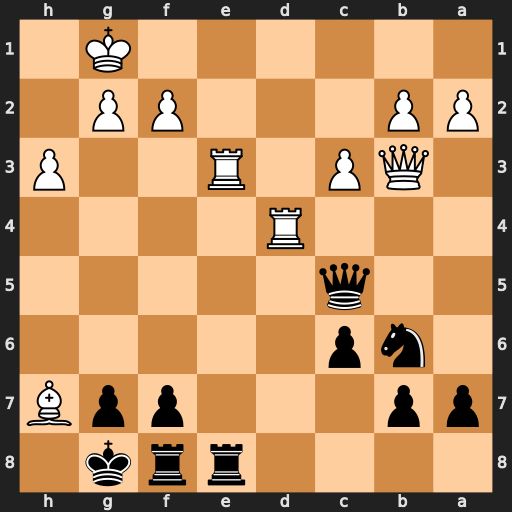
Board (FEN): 4rrk1/pp3ppB/1np5/2q5/3R4/1QP1R2P/PP3PP1/6K1
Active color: b
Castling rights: -
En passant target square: -
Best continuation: Kxh7 Rxe8 Rxe8